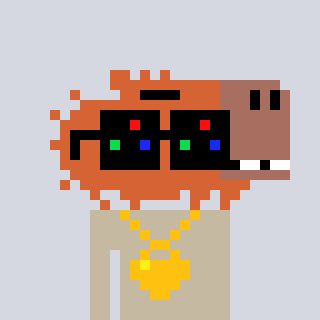
a pixel art character with square black sunglasses, a capybara-shaped head and a bege-colored body on a cool background